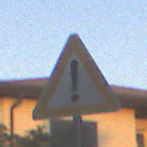
Verkehrszeichen: Gefahrenstelle
Umgebung: Outdoor, Urban
Tageszeit: SunriseSunset
Wetter: Clear
Licht: Natural
Jahreszeit: NotSpecified
Kontrast: LowContrast